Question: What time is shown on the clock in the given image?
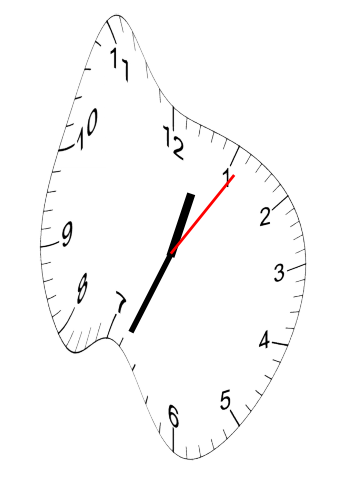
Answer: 12:34:06